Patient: sex M, age 60
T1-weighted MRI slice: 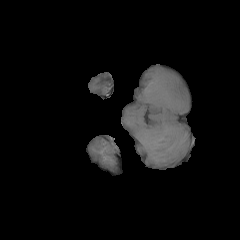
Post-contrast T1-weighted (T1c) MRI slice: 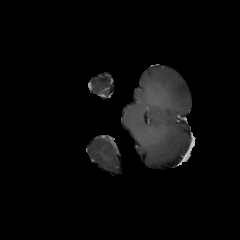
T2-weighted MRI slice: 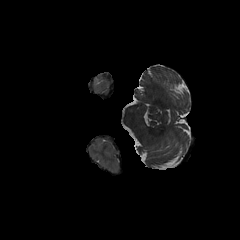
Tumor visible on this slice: no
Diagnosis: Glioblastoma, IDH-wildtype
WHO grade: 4